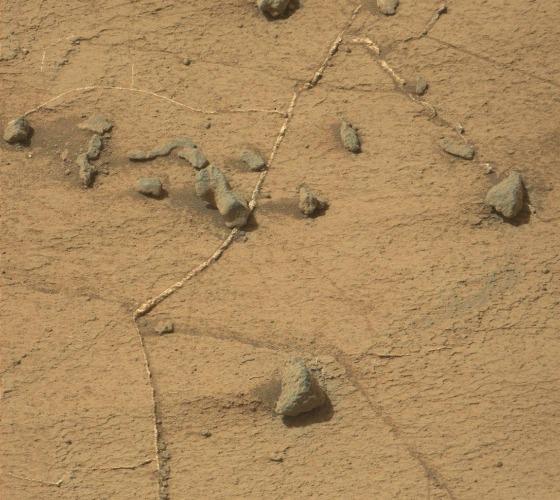
Terrain classes present: Bedrock, Rock, Shadow